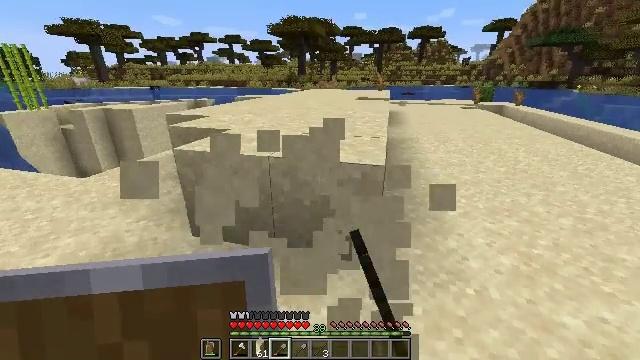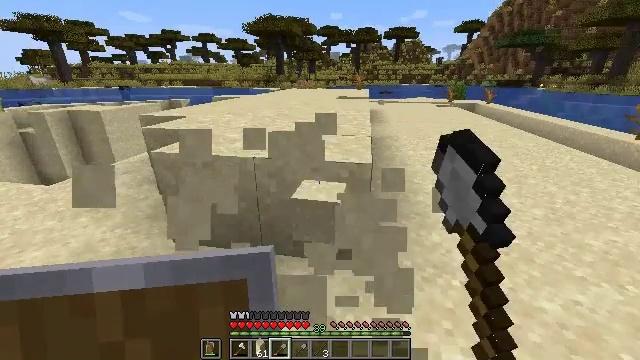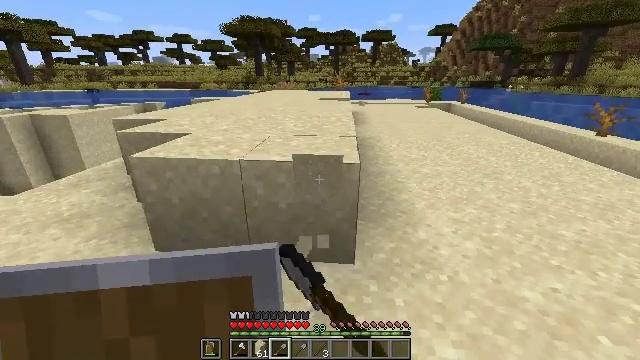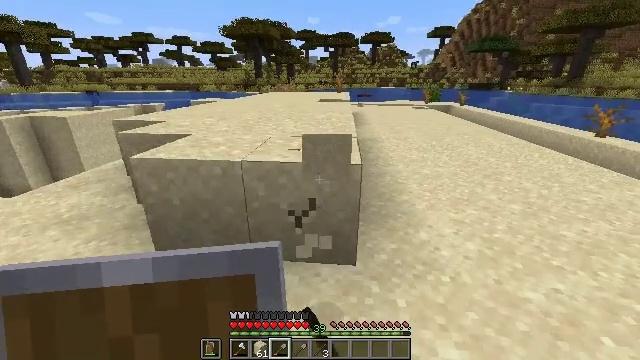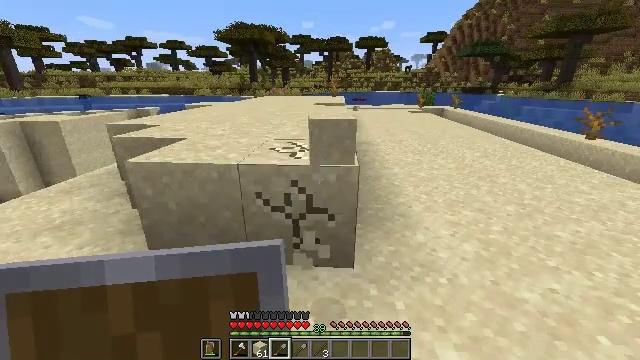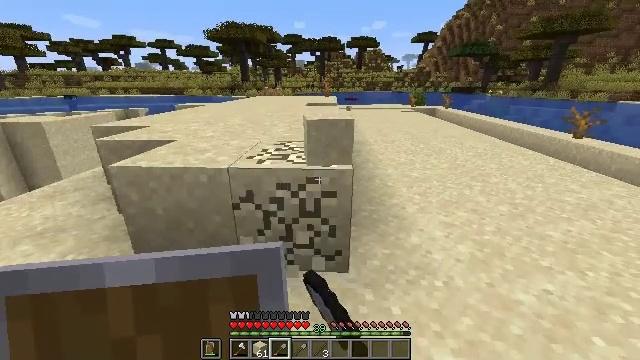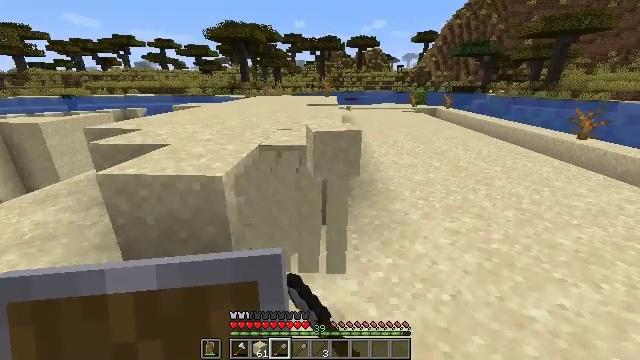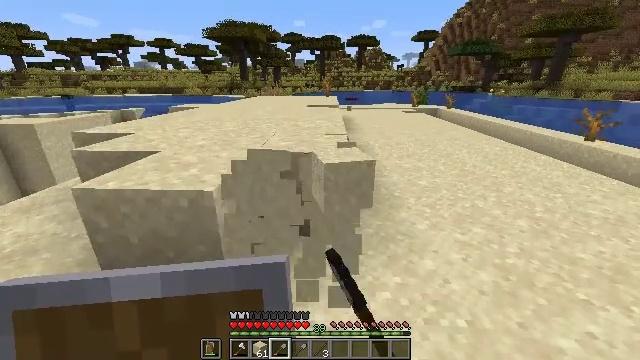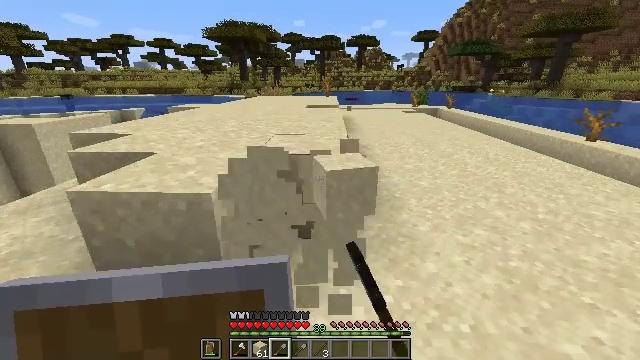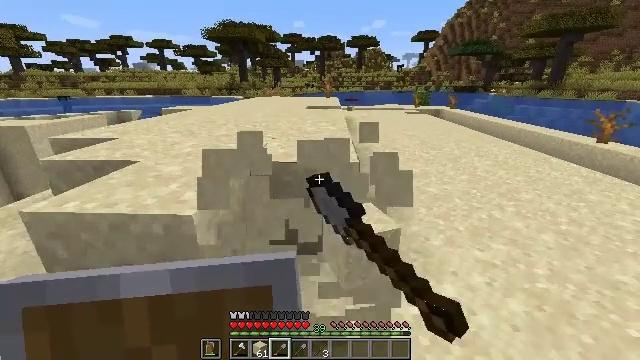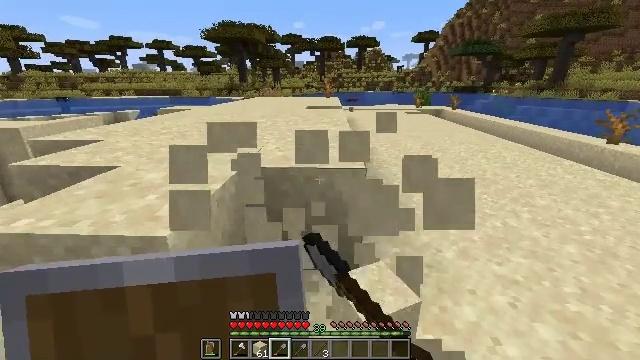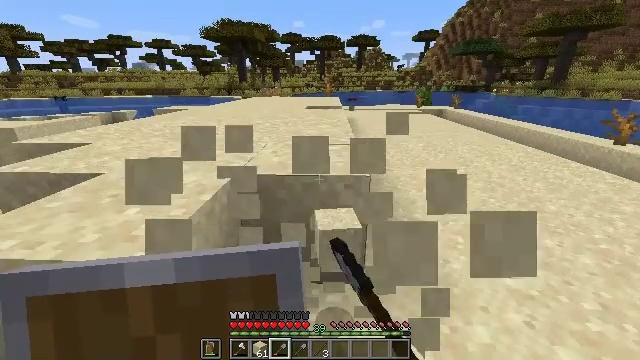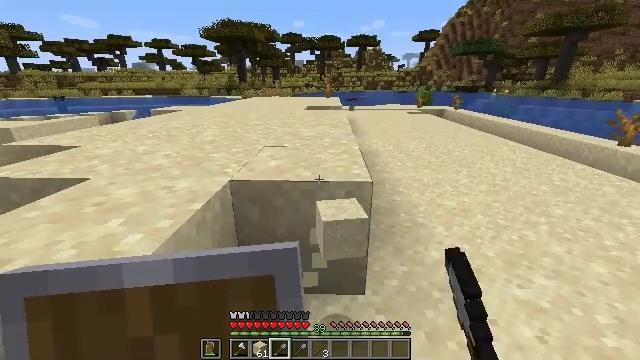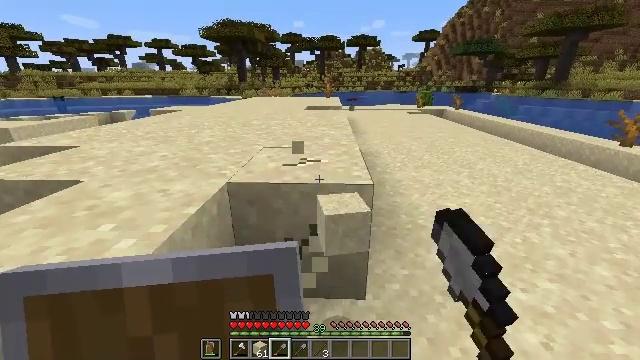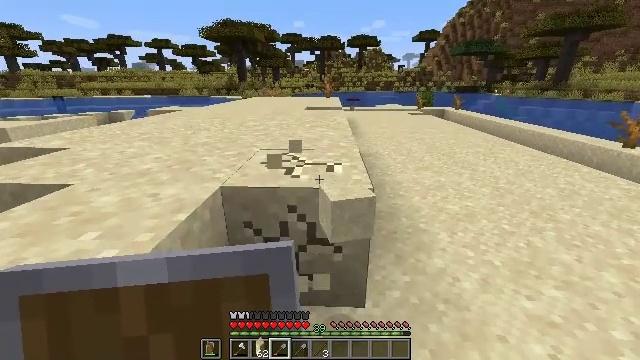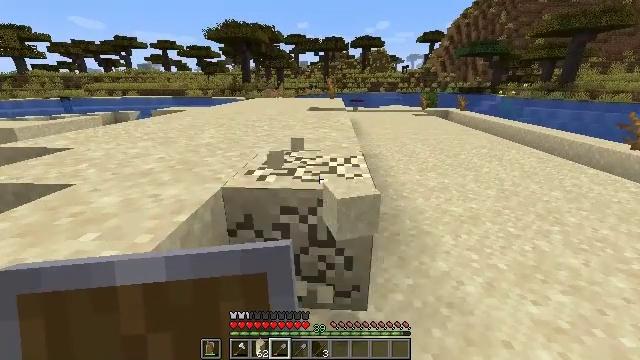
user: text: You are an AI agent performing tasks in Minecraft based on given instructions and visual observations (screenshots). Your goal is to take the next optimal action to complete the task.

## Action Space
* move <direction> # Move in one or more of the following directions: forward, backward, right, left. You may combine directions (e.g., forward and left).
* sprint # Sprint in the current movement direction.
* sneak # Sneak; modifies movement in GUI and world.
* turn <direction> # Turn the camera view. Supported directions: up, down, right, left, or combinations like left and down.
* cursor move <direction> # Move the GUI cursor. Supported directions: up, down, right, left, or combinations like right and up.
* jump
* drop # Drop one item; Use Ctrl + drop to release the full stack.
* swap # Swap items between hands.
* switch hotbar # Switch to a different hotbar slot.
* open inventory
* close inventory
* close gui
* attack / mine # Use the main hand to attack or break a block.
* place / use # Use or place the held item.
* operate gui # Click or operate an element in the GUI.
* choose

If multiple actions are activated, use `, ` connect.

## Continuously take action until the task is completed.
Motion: motion action
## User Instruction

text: Attack the ground to gather sand.
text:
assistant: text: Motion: turn right, attack / mine
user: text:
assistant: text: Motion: turn right, attack / mine
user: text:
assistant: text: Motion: attack / mine
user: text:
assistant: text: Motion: turn right, attack / mine
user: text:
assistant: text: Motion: move forward, turn right, attack / mine
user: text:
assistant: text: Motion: move forward, attack / mine
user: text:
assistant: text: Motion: move forward, attack / mine
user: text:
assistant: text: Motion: move forward, attack / mine
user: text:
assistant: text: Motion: move forward, attack / mine
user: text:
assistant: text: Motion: move forward, attack / mine
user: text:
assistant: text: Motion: move forward, attack / mine
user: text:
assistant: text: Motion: attack / mine
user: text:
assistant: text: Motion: attack / mine
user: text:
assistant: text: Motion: attack / mine
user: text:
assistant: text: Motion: attack / mine
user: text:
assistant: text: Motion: attack / mine
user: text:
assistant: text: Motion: attack / mine
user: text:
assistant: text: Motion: attack / mine
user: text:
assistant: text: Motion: turn right, attack / mine
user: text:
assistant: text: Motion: attack / mine
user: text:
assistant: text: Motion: move forward, attack / mine
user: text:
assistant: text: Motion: move forward, attack / mine
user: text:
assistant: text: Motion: move forward, attack / mine
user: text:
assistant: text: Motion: move forward, attack / mine
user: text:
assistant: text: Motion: attack / mine
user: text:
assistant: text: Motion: attack / mine
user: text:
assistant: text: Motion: attack / mine
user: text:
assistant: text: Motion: attack / mine
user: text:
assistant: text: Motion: attack / mine
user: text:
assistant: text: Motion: attack / mine